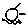
Label: sun